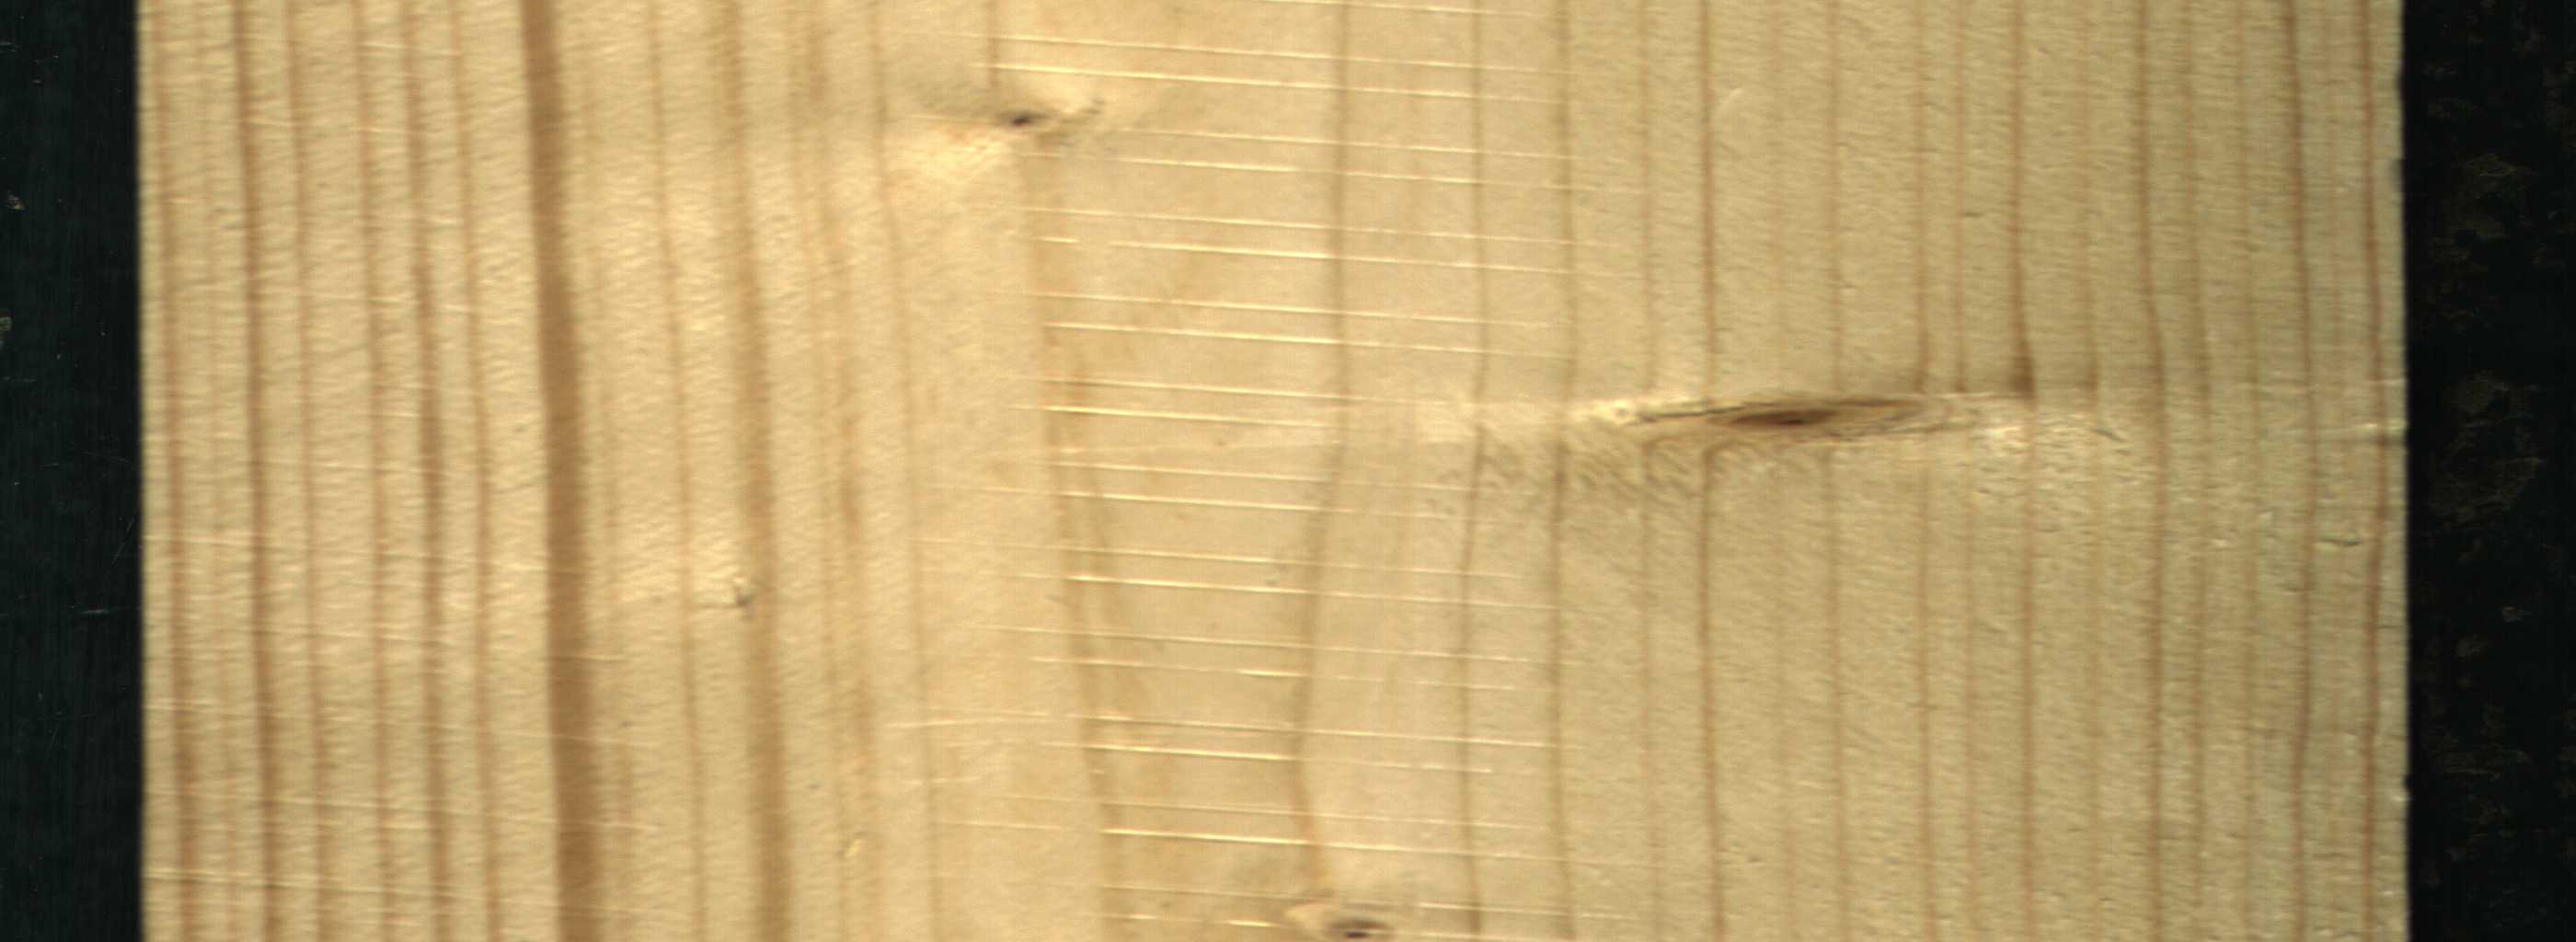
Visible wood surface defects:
Quartzity
Live_Knot
Live_Knot
Live_Knot